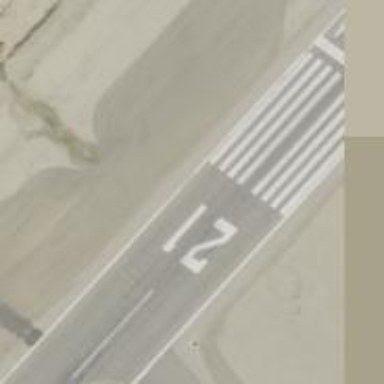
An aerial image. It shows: Asphalt runway at the airport.